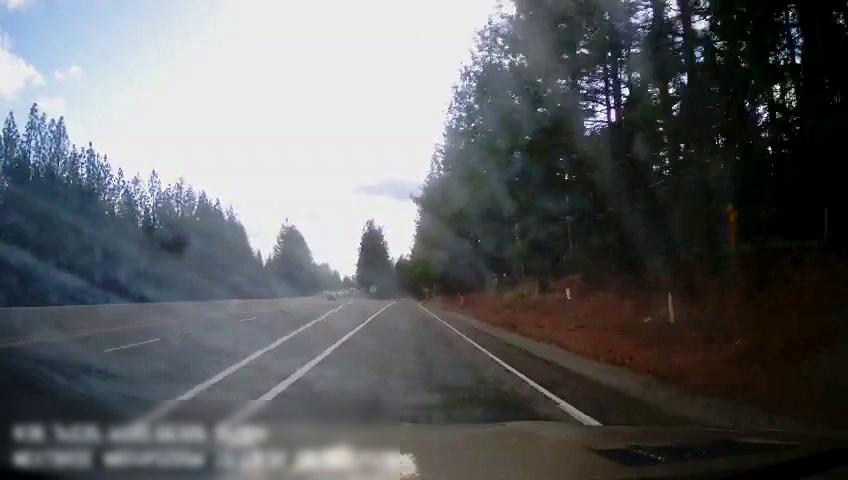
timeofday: Day
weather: Sunny
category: Drivable Space
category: Vehicles | SUV
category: Lanes | Alternate Lane
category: Lanes | Current Lane
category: Lanes | Alternate Lane
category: Lanes | Alternate Lane
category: Lanes | Alternate Lane